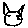
Label: cat